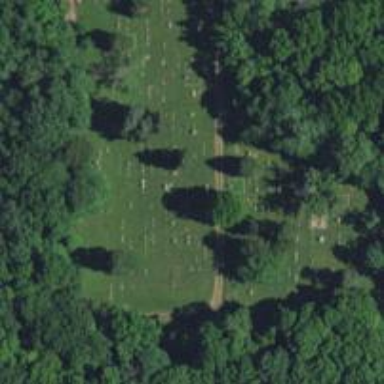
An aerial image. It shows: Cemetery.